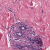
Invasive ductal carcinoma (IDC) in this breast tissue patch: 0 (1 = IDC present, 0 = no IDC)